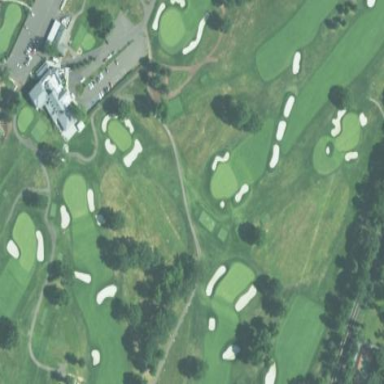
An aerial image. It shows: Area with grass used as rough in golf course.